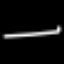
Label: line